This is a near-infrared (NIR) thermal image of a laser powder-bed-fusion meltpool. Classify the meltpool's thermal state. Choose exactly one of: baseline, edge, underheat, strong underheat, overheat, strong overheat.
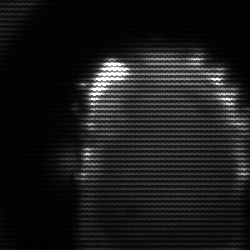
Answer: baseline